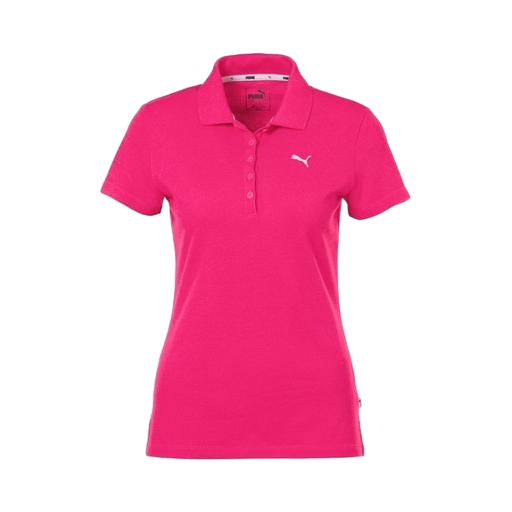
skinny-fit stretch polo shirt, skinny-fit polo shirt, pink classic-fit polo shirt, white background